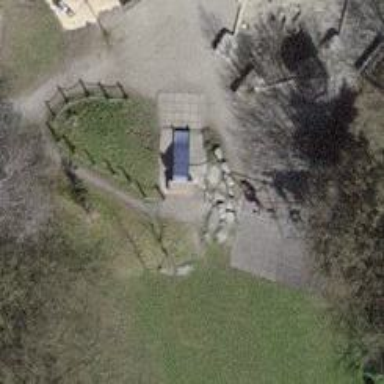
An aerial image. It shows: Playground with swings.